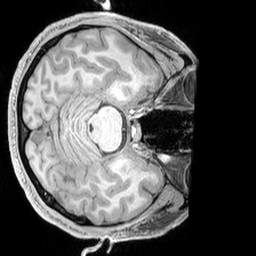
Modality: T1w
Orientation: axial
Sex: male
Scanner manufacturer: siemens
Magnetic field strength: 3 T
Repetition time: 2.3 s
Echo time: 0.00226 s